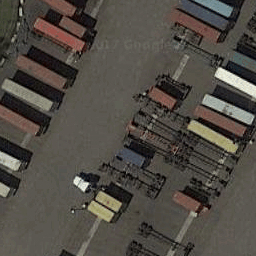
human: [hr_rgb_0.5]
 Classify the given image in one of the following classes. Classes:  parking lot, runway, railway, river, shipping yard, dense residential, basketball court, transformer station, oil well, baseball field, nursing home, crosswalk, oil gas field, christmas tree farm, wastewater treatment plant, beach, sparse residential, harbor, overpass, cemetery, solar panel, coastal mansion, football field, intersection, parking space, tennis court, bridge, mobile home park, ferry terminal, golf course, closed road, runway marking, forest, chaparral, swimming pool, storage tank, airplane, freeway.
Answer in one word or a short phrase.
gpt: shipping yard